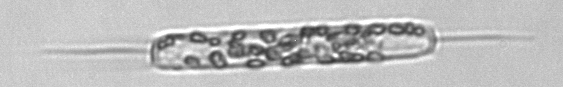
Label: Ditylum_brightwellii